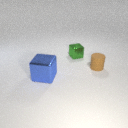
small green metal cube to the left of small brown rubber cylinder